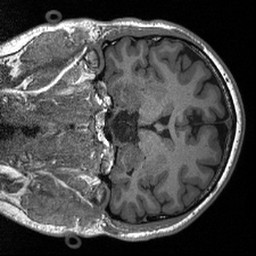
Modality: T1w
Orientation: coronal
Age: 35
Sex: male